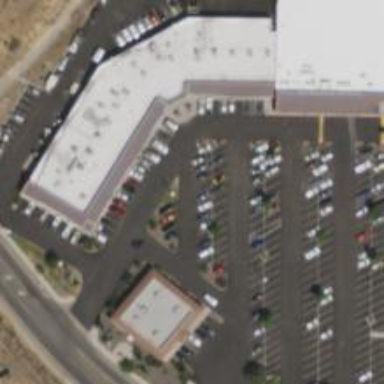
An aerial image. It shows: Retail building.